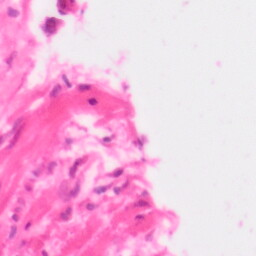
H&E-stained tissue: Colon